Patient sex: M
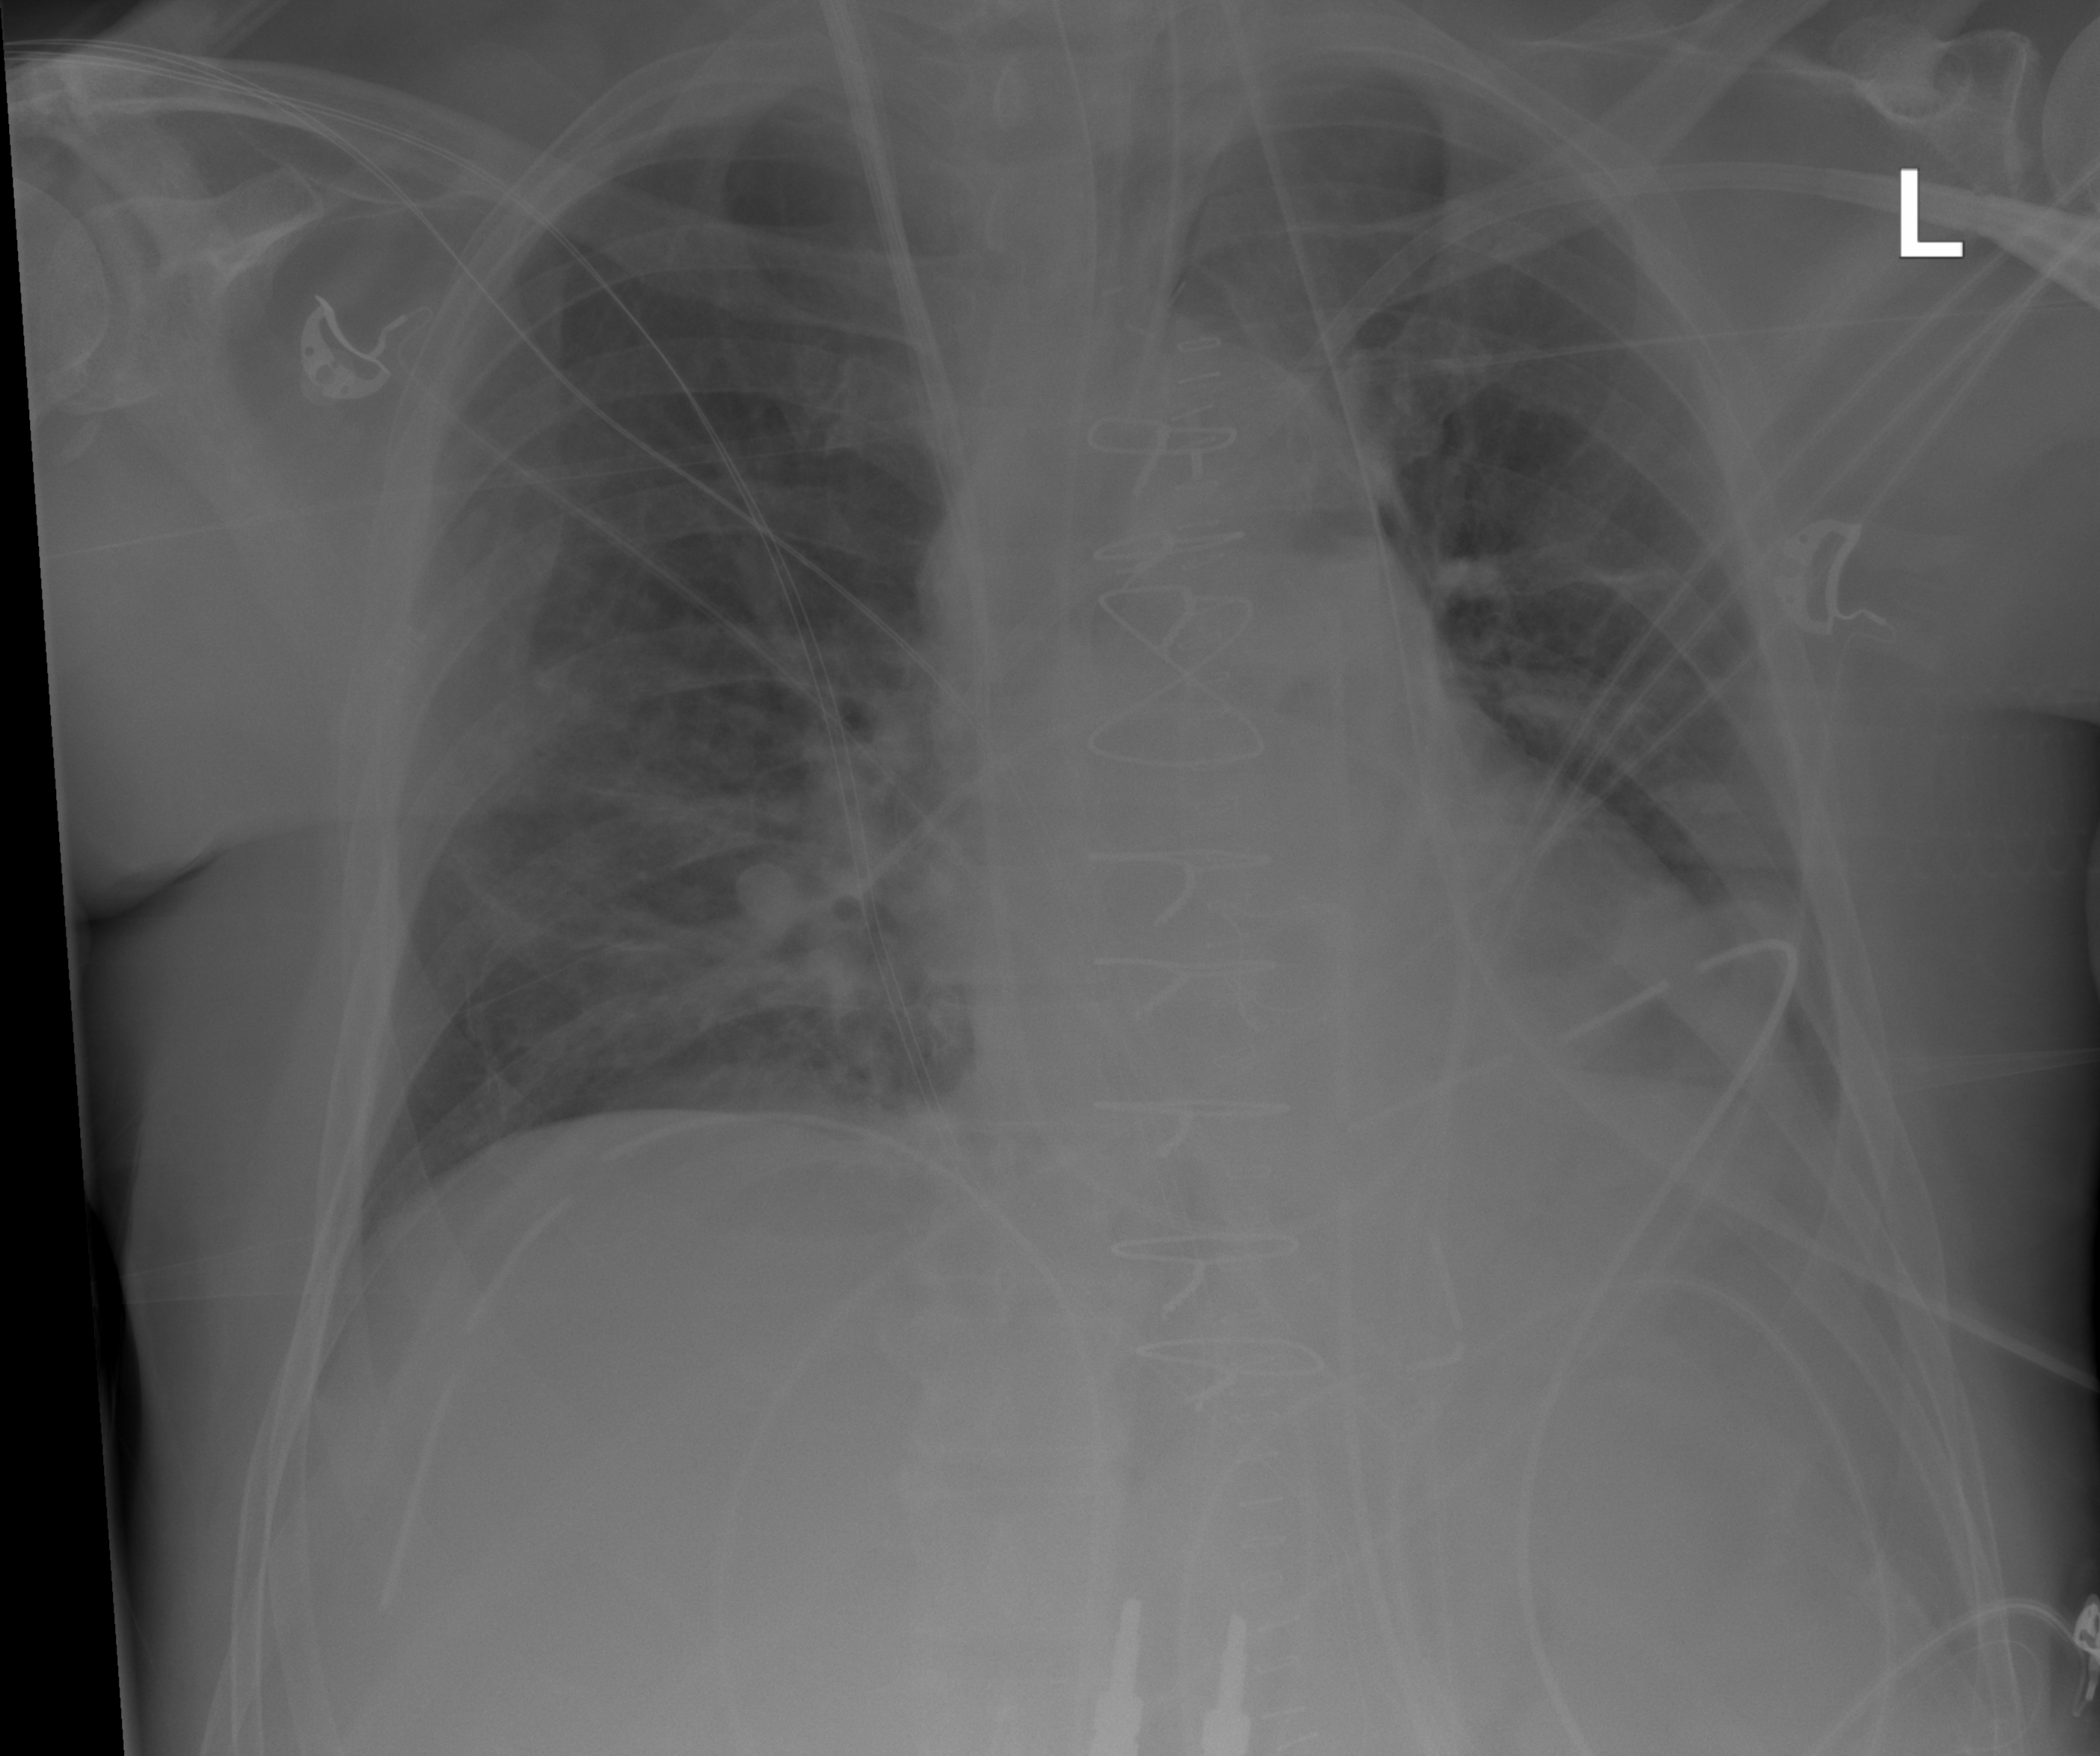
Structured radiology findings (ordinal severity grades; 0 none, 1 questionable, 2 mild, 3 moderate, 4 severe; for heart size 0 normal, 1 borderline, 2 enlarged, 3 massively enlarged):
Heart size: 2
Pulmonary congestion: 2
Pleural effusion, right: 0
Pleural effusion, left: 0
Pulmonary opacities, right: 0
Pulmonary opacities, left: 0
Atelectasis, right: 2
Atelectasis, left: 2